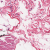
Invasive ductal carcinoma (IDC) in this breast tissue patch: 0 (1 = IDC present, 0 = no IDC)